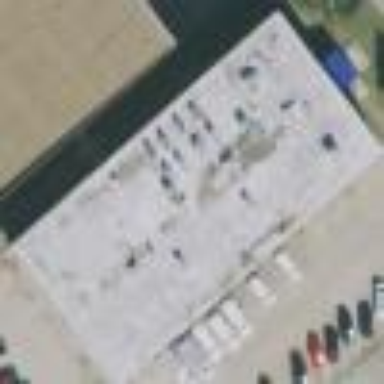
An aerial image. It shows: Warehouse building.